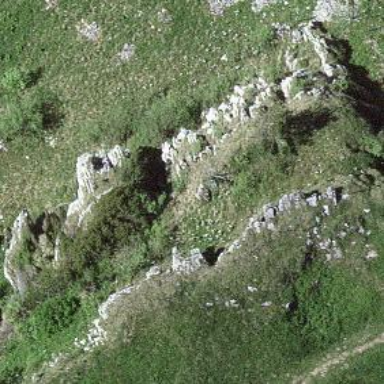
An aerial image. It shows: Cliff in nature.